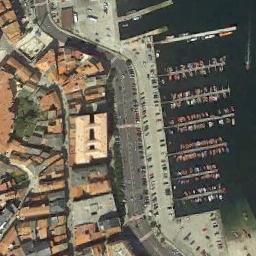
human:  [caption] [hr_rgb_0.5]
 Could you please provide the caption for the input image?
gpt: There are people and cars on the harbor shore .

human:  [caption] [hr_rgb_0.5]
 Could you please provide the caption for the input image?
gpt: There are lots of buildings beside the harbor .

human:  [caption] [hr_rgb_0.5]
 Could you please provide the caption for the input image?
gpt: Neatly lined with yachts next to the harbor of buildings and parking lots .

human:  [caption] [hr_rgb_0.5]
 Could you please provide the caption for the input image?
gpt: The harbor has lots of neatly docked boats and a dense residential area and a parking lot are next to the harbor .

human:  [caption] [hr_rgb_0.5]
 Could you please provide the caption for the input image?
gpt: There are many brown buildings beside the harbor with many ships .